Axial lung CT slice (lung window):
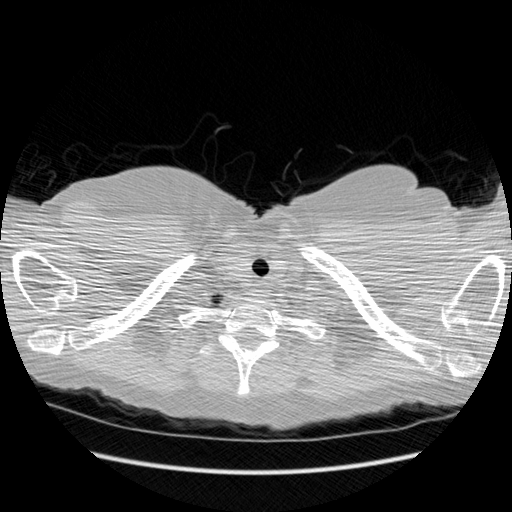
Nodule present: no